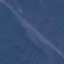
Land use / land cover class: Highway